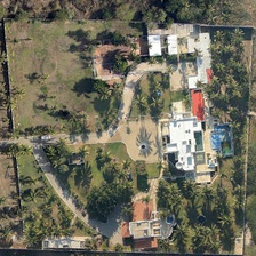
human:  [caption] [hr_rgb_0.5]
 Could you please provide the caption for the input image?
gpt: Look, the resort is green.

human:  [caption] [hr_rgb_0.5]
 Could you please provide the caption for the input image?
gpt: Look resort is green.

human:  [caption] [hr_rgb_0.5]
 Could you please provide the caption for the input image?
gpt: The holiday village is sunny and the sky is blue.

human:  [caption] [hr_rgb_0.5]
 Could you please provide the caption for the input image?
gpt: The resort is very nice sky is very good.

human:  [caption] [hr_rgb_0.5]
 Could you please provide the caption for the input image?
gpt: The holiday village is sunny and the sky is blue.